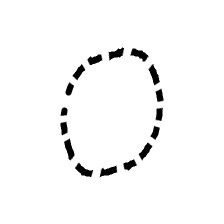
Shape: circle